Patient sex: M
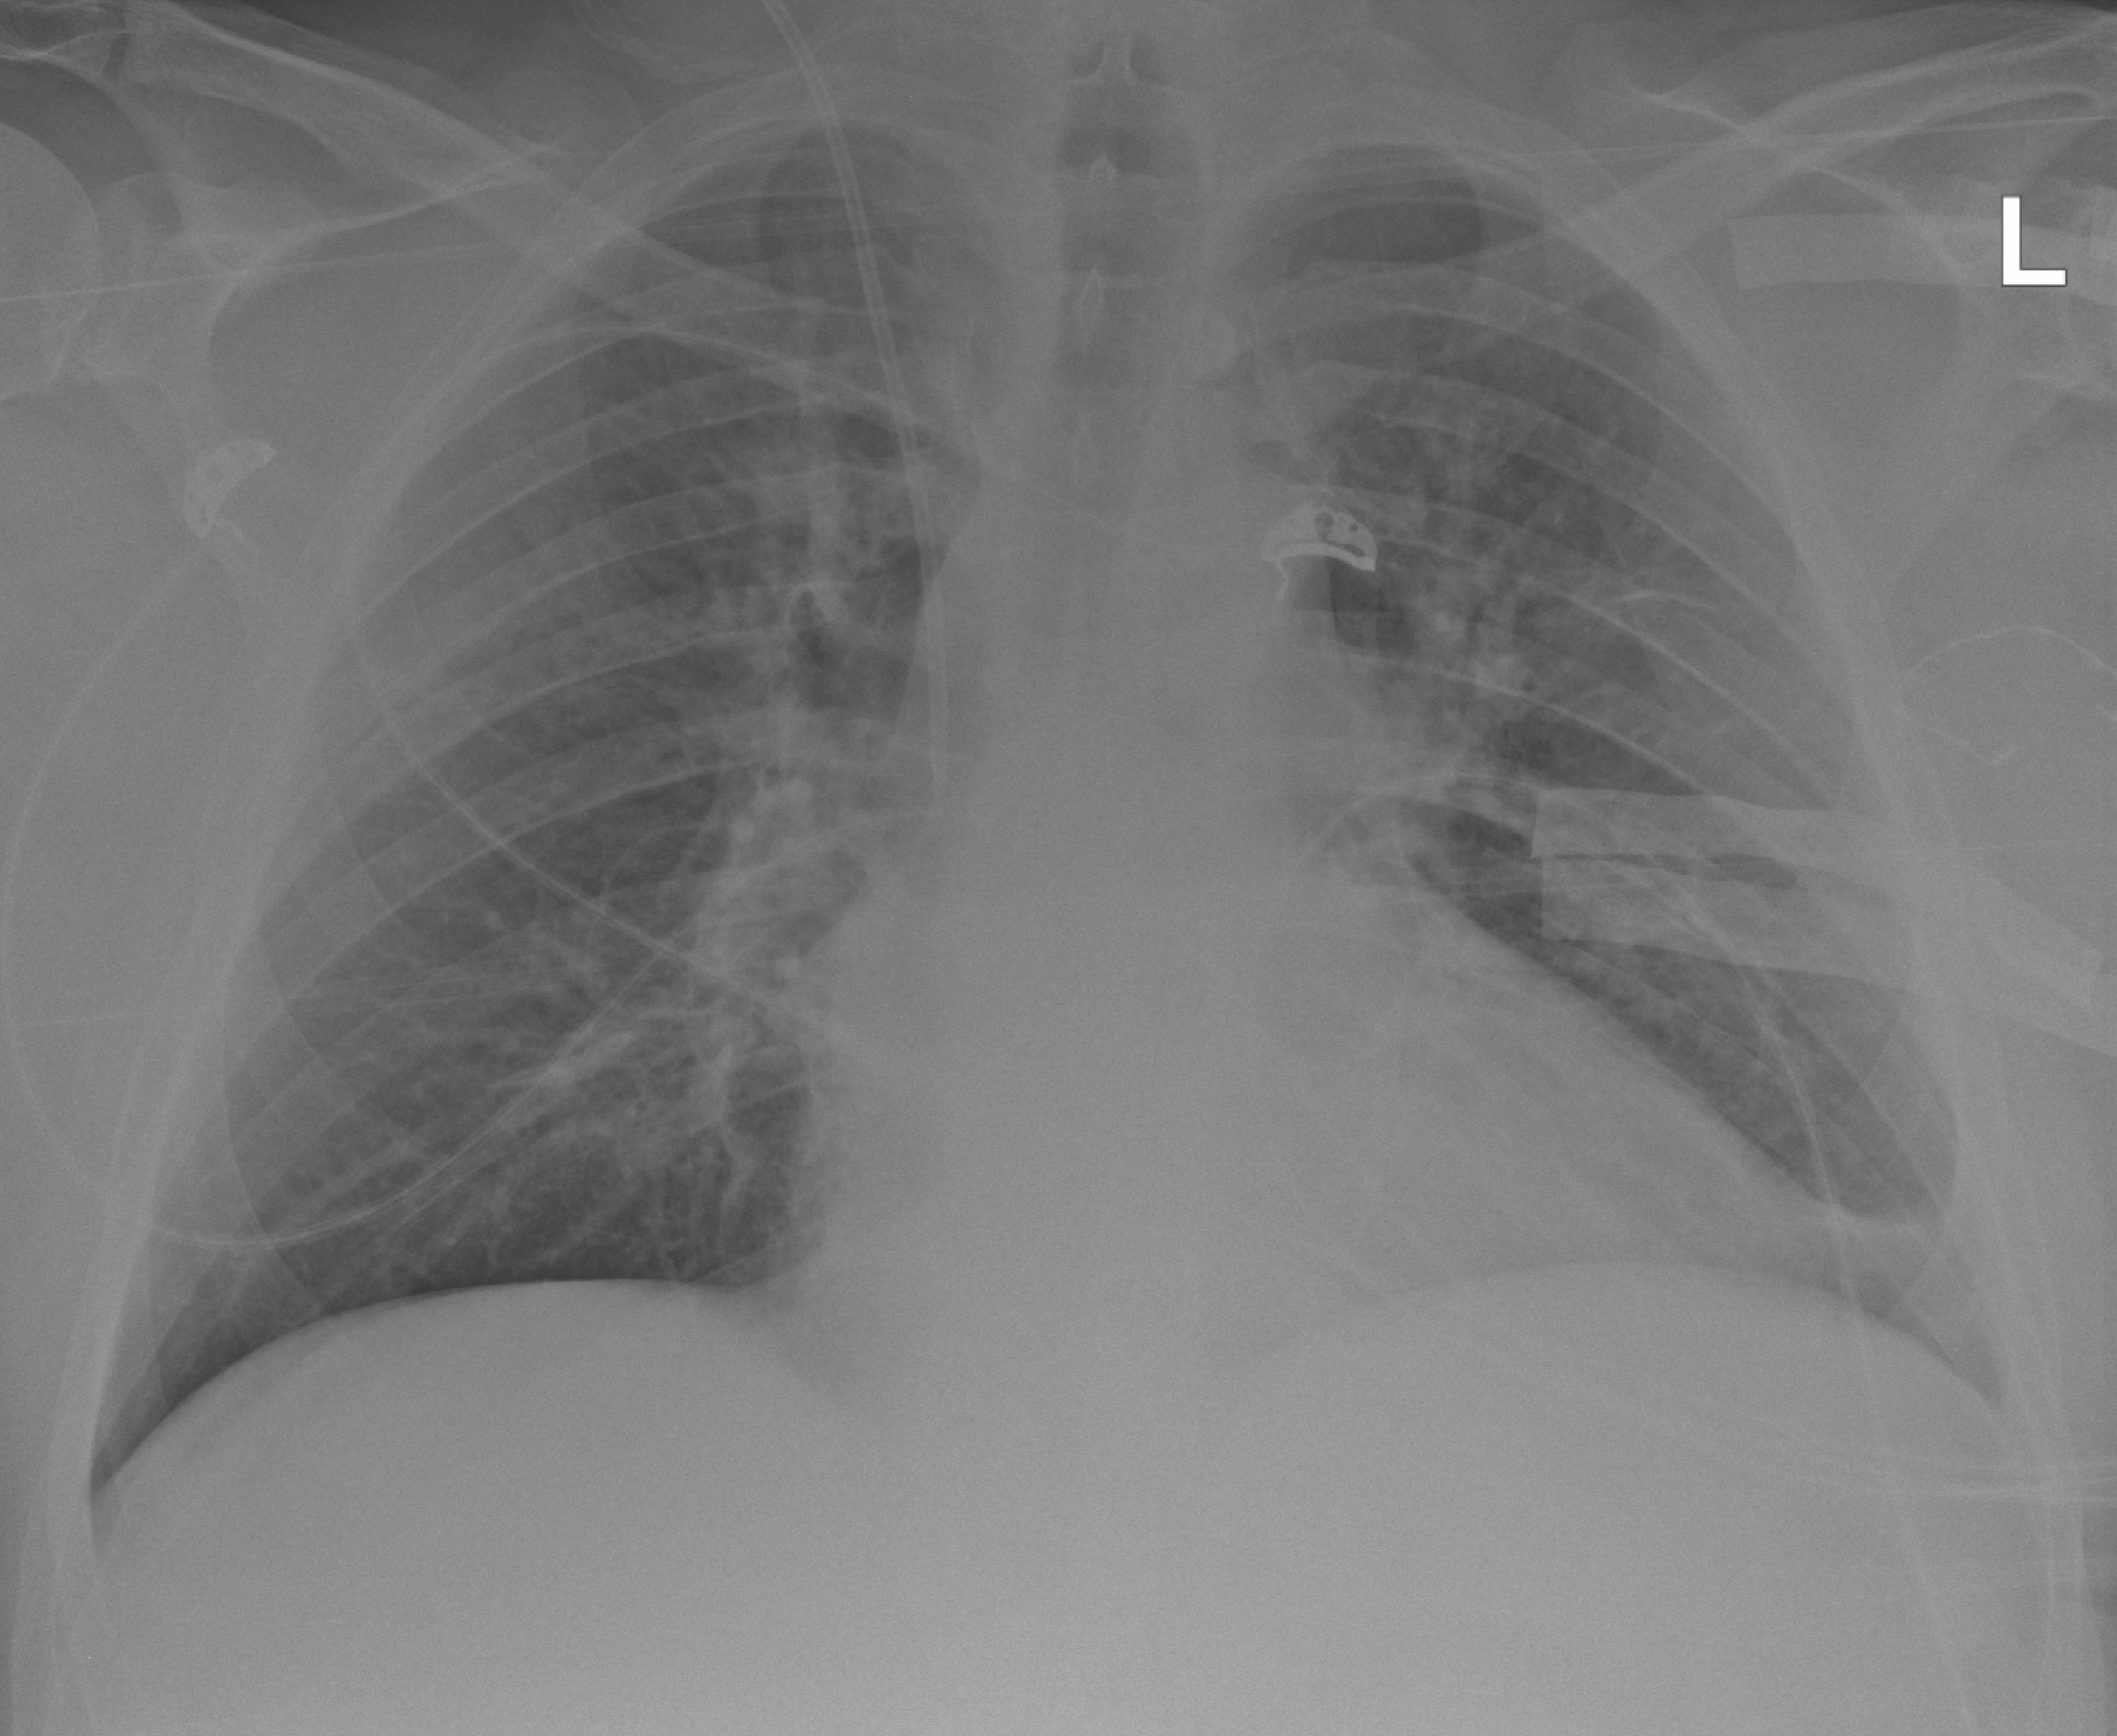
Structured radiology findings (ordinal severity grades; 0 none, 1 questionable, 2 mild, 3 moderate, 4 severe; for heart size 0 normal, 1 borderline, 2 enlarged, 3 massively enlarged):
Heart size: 2
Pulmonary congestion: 0
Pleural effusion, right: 0
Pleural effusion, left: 0
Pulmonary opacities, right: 0
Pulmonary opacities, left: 0
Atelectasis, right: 0
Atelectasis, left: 2